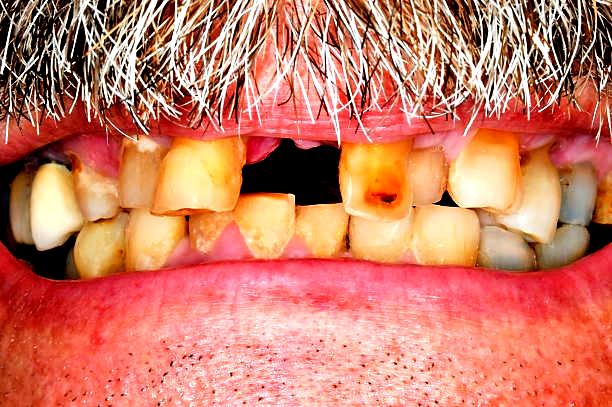
Condition: Calculus